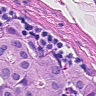
Metastatic tissue present: yes